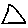
Label: triangle